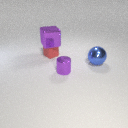
large blue metal sphere behind small purple metal cylinder